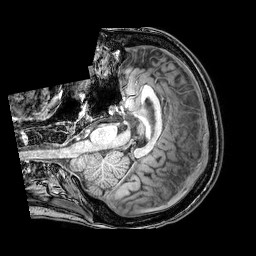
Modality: T1w
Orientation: axial
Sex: male
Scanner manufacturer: philips
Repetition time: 0.008139 s
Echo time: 0.00372 s